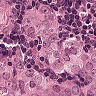
Metastatic tissue present: yes